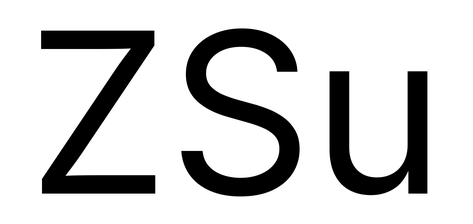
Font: Inter_Regular